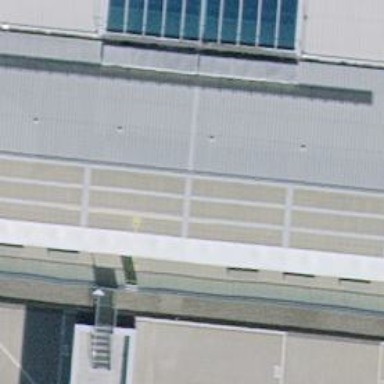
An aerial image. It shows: Airport gate.